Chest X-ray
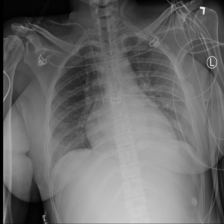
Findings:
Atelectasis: negative
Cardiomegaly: negative
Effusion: negative
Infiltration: positive
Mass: negative
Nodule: negative
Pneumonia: negative
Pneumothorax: negative
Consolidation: negative
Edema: negative
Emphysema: negative
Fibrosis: negative
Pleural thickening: negative
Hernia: negative